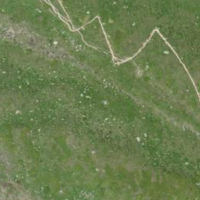
EUNIS habitat code: 26
Species observed at this site:
Arnica montana